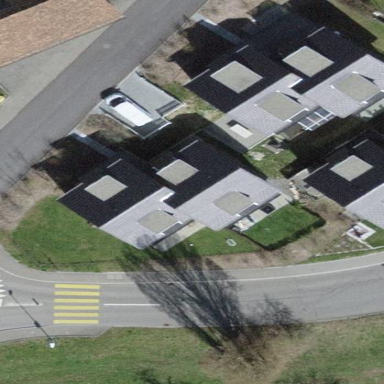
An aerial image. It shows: Semi-detached house.